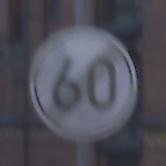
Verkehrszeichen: EndeGeschwindigkeit60
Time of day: SunriseSunset
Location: Outdoor (Urban)
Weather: Clear
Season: NotSpecified
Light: Natural